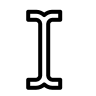
Cursor type: text
OS/theme: linux-notwaita
Variant: white